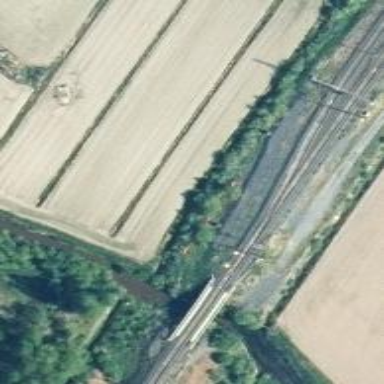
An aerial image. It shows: Rail siding with electrified contact lines for trains.